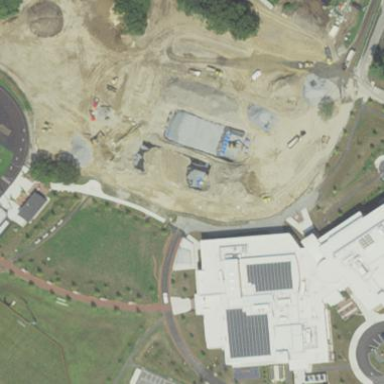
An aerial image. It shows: School building.